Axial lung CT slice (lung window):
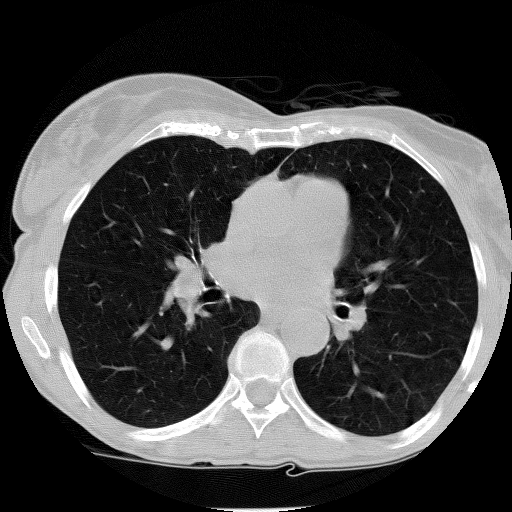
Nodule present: no